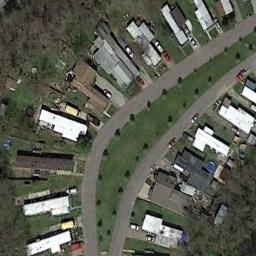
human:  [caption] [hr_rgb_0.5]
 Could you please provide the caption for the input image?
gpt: There are many buildings of different shapes and sizes in the mobile home parks .

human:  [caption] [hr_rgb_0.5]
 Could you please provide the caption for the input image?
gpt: Here are four rows of white mobile homes .

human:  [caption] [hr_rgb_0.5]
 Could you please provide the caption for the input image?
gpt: The mobile home park has some neatly arranged mobile homes of different sizes and colors .

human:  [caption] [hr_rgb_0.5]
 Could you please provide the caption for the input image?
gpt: The mobile home park is on the grass next to the road .

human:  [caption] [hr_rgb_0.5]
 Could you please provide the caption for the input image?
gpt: There are some buildings and brown trees in the mobile home park .